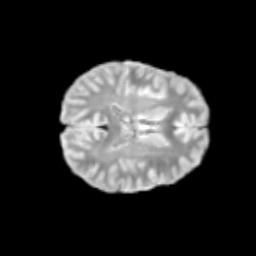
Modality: T2w
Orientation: axial
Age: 12
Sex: female
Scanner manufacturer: siemens
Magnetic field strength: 3 T
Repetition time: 3.8 s
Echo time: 0.07 s